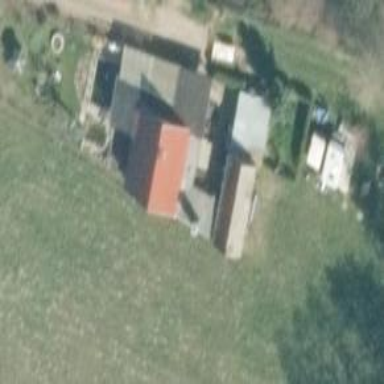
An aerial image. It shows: Simple house.